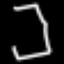
Label: octagon